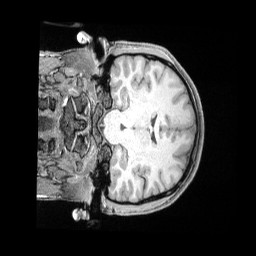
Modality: T1w
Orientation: coronal
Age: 33
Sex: female
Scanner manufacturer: siemens
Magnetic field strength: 3 T
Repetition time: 2 s
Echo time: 0.00211 s